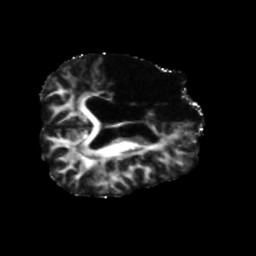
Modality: FA
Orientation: axial
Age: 64
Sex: male
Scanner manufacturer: siemens
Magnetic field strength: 3 T
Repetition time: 5.47 s
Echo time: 0.0854 s